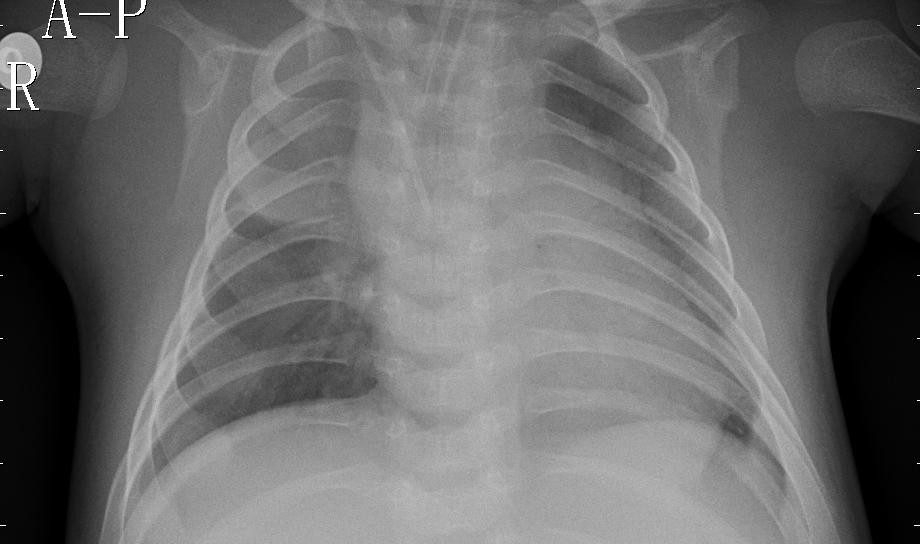
Diagnosis: PNEUMONIA